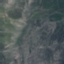
Land use / land cover: HerbaceousVegetation